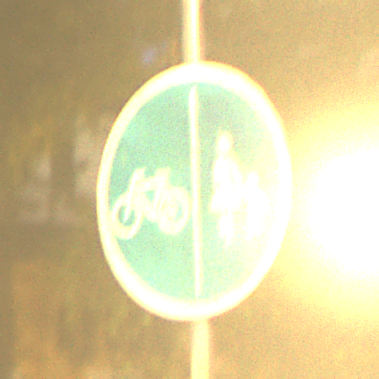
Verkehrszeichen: GetrennterRadUndGehwegRadwegLinks
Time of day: Night
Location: Outdoor (Urban)
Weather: Clear
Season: NotSpecified
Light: Artificial